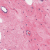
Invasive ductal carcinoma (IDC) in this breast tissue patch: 0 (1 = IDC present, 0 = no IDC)